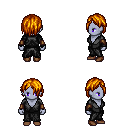
a pixel art fantasy rpg character, female body template, dark elf, purple skin, gray robe, metal pants, dark blonde bangs hairstyle, leather bracers, brown shoes, four views (front, back, left, right), 2x2 character sprite sheet, small pixel art, hard edges, no anti-aliasing